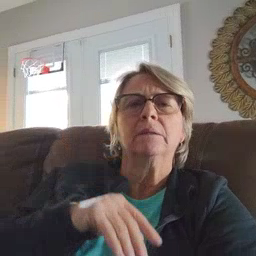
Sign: morning